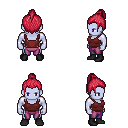
a pixel art fantasy rpg character, male body template, dark elf, purple skin, maroon pirate shirt, magenta pants, ruby red short topknot hairstyle, black shoes, four views (front, back, left, right), 2x2 character sprite sheet, small pixel art, hard edges, no anti-aliasing